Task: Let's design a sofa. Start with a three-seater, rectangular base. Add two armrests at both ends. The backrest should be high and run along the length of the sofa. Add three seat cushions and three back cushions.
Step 271:
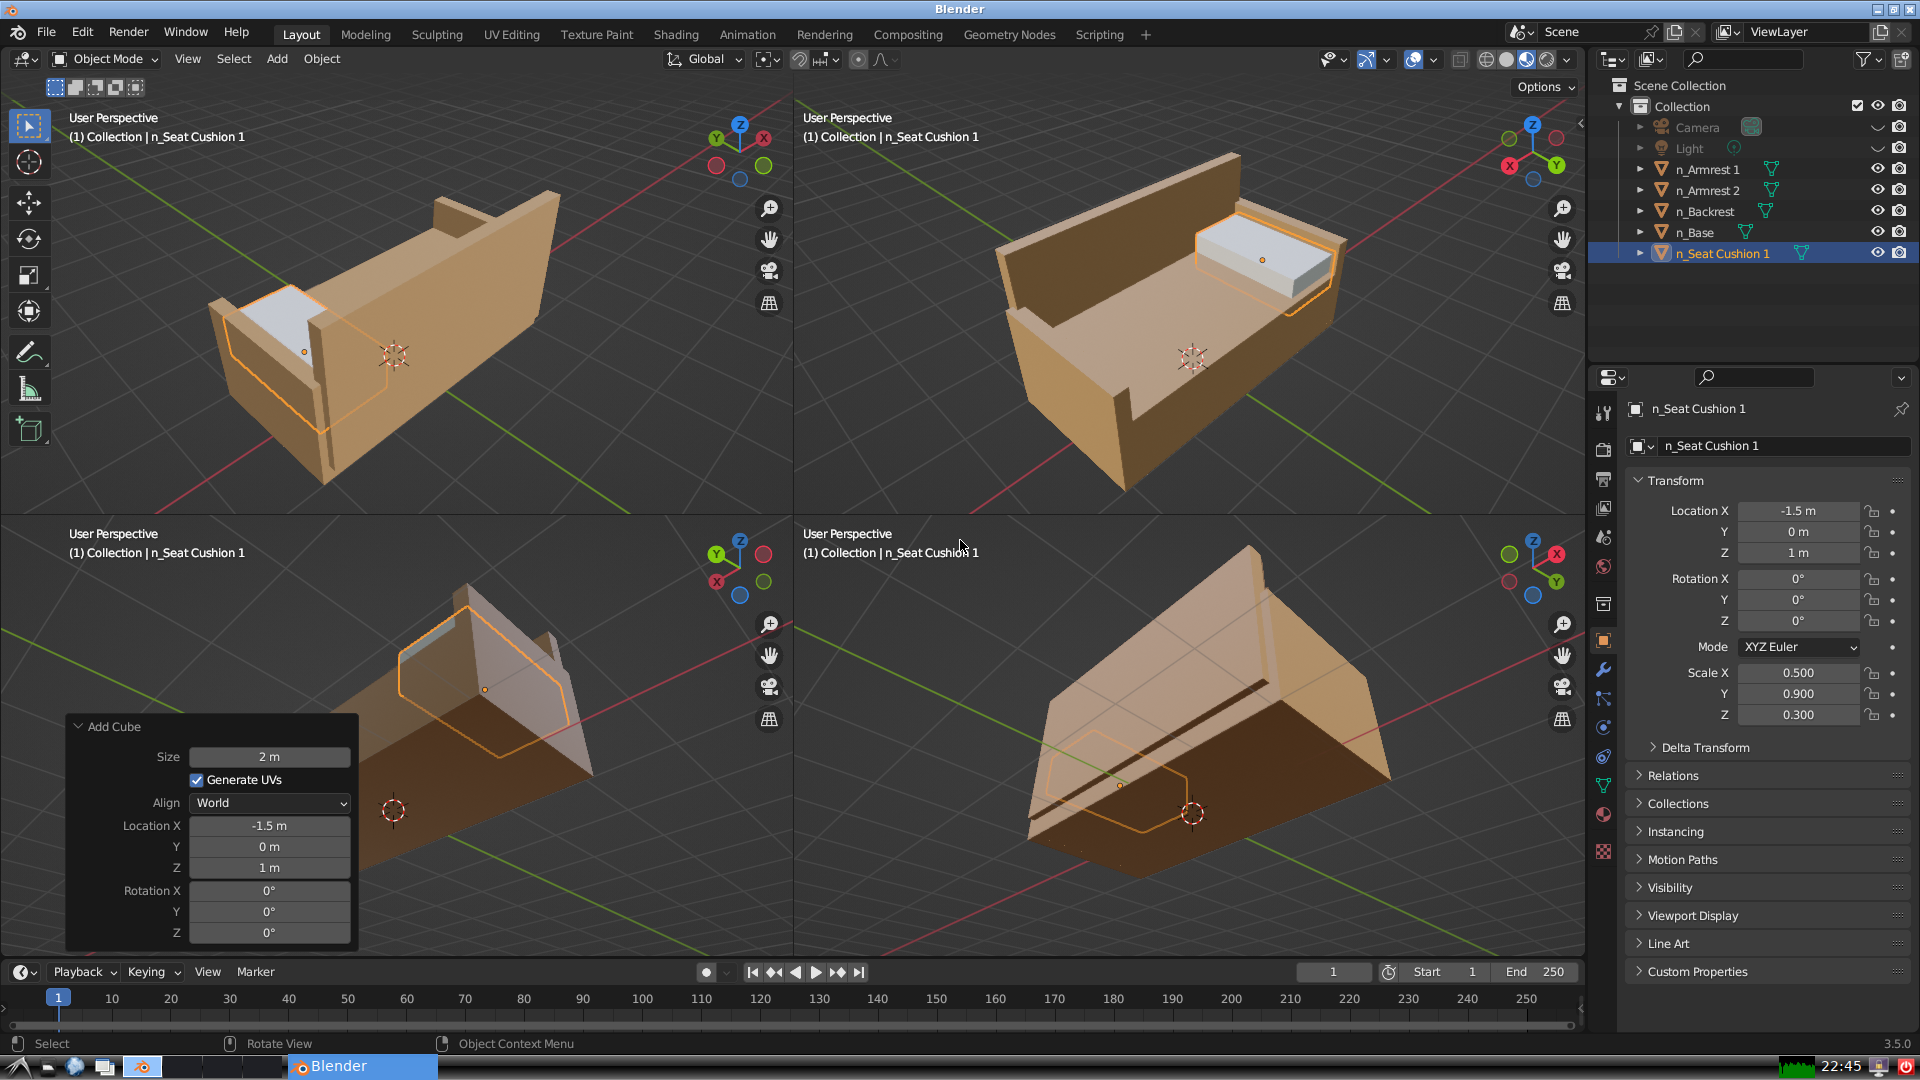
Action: {"mouse_move": [1603, 815]}